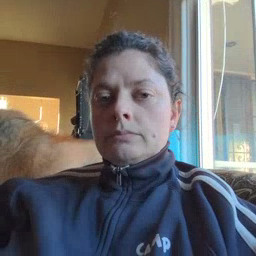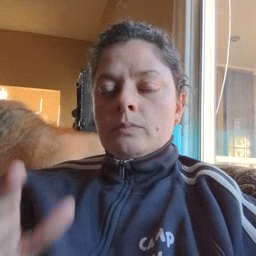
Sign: brother